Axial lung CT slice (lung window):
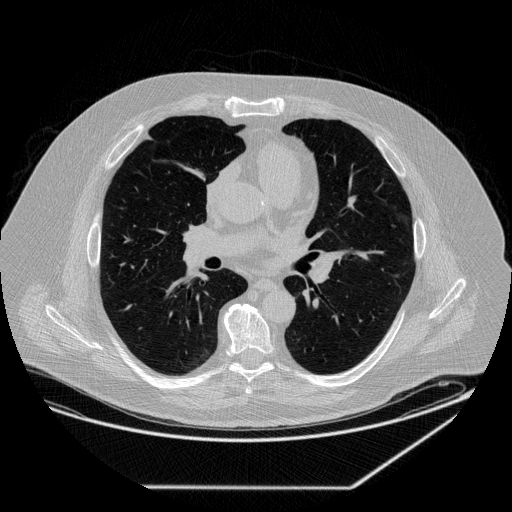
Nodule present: no